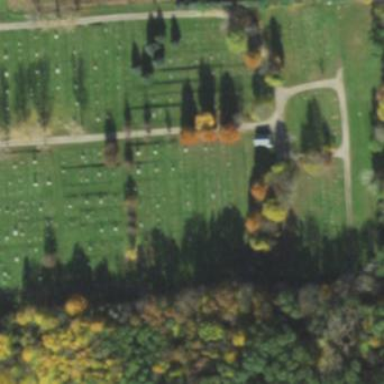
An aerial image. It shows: Cemetery.